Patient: sex F, age 32
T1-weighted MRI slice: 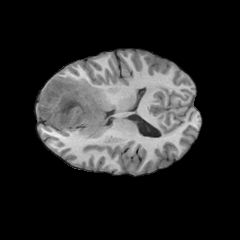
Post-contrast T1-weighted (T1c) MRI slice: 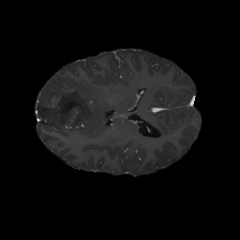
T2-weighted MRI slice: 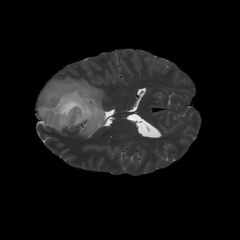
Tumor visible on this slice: yes
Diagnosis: Astrocytoma, IDH-mutant
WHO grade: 3